【题型】选择题　【知识点】平面几何　【难度】medium
如图，将$\triangle ABC$绕点$B$逆时针旋转$n^\circ$后得到$\triangle A_1BC_1$，其中点$A$、$C$分别与点$A_1$、$C_1$对应，$AC$与$A_1B$交于点$O$，那么下列说法中错误的是（\quad）

\vspace{1em}

A. $AB = A_1B$

B. $\angle ABA_1 = \angle CBC_1$

C. 阴影部分的面积与$\triangle ABA_1$的面积相等

D. $\triangle AA_1O$与$\triangle BCO$的面积相等
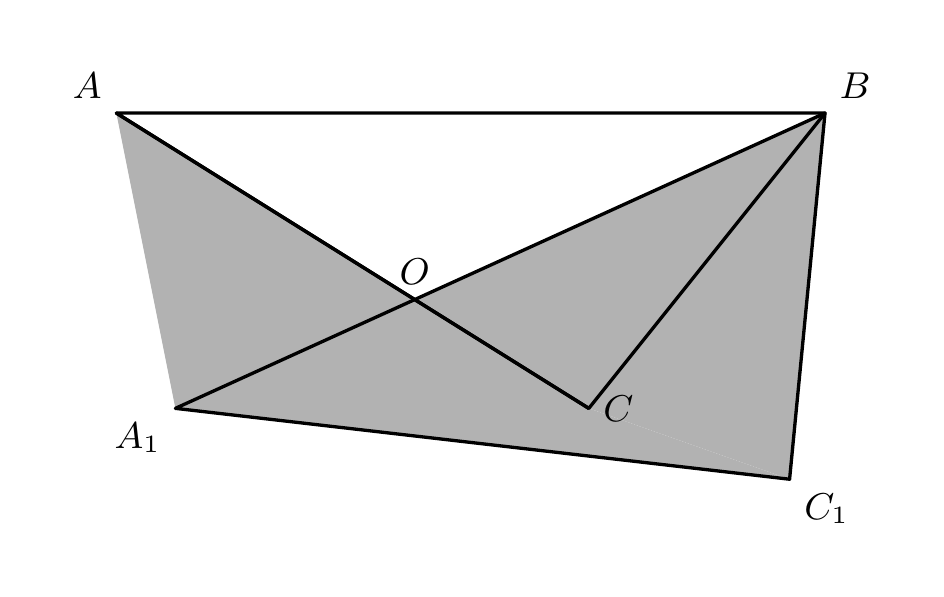
【解答】
【答案】D

【分析】本题考查三角形的面积、旋转的性质。根据旋转的性质即可判断 A、B；设$\triangle A_1BC_1$中阴影部分的面积为$S_1$，求得$S_{\triangle AOB} = S_1$，从而得$S_{\text{阴影}} = S_{\triangle ABA_1}$即可判断 C；由$S_{\triangle AA_1O} + S_{\triangle AOB} = S_{\triangle ABA_1}$，$S_{\triangle BCO} + S_{\triangle AOB} = S_{\triangle ABC}$，$S_{\triangle ABA_1} = S_{\triangle ABC}$不一定成立，说明$S_{\triangle AA_1O} = S_{\triangle BCO}$不一定成立。

【详解】解：根据旋转的性质，$AB = A_1B$，$\angle ABA_1 = \angle CBC_1 = n^\circ$，

$\therefore$ A、B 说法正确，不符合题意；

设$\triangle A_1BC_1$中阴影部分的面积为$S_1$，

$\because S_{\triangle AOB} + S_{\triangle BOC} = S_{\triangle BOC} + S_1$，

$\therefore S_{\triangle AOB} = S_1$，

$\therefore S_{\text{阴影}} = S_{\triangle A_1AO} + S_1 = S_{\triangle A_1AO} + S_{\triangle AOB} = S_{\triangle ABA_1}$，

$\therefore$ C 说法正确，不符合题意；

$S_{\triangle AA_1O} + S_{\triangle AOB} = S_{\triangle ABA_1}$，$S_{\triangle BCO} + S_{\triangle AOB} = S_{\triangle ABC}$，

$\because S_{\triangle ABA_1} = S_{\triangle ABC}$不一定成立，

$\therefore S_{\triangle AA_1O} = S_{\triangle BCO}$不一定成立，

$\therefore$ D 说法错误，符合题意。

故选：D。